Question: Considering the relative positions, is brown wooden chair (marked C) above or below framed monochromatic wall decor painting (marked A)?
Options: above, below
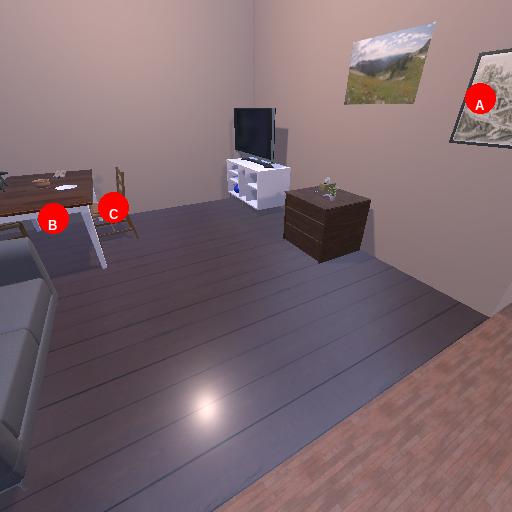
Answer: above